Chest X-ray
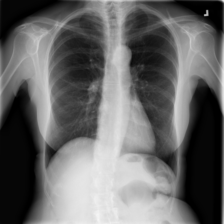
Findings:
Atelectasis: negative
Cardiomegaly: negative
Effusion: negative
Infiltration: negative
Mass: negative
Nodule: negative
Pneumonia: negative
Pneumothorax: negative
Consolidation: negative
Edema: negative
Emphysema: negative
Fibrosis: negative
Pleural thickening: negative
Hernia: negative